Question: I'm trying to test my plug-in, but it always comes up with only 40MB and I keep getting out of memory error. If I change the setting, it doesn't take it. It creates a brand new one with default value as shown below.

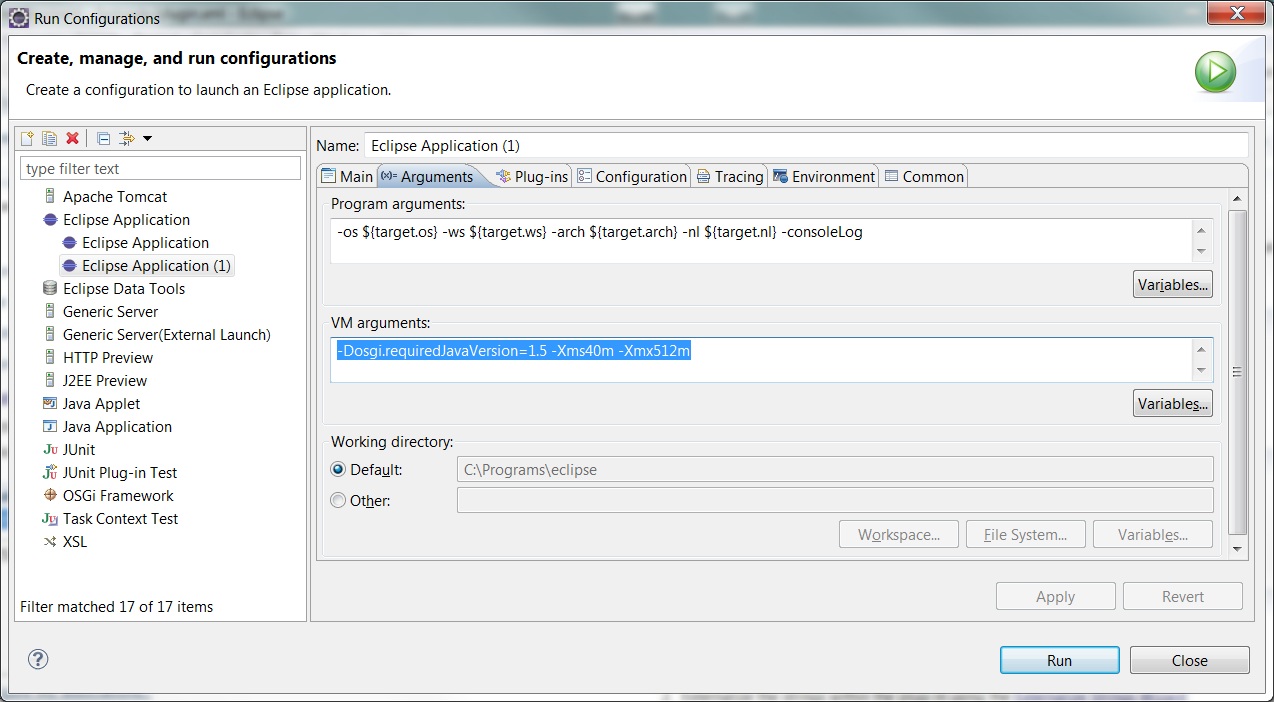
Answer: I think what you are asking is that you want some default arguments to be populated automatically for each new PDE launch configuration.
You can do this:
1. Go to preferences -> Plug in development -> Target platform
2. Select the target platform you are using and click edit
3. Click on the arguments tab
4. Add your program and vm arguments and these will be applied to all new launch configurations for that target platform
Here's a screenshot of the preferences page: